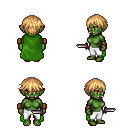
a pixel art fantasy rpg character, female body template, orc, green skin, green cape, white pants, light blonde short bangs hairstyle, leather bracers, dagger, four views (front, back, left, right), 2x2 character sprite sheet, small pixel art, hard edges, no anti-aliasing